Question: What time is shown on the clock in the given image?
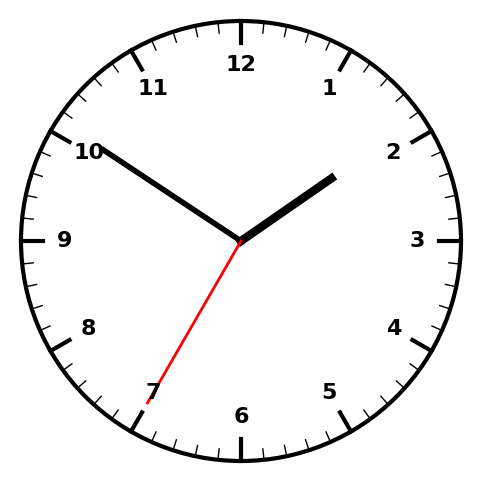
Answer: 01:50:35